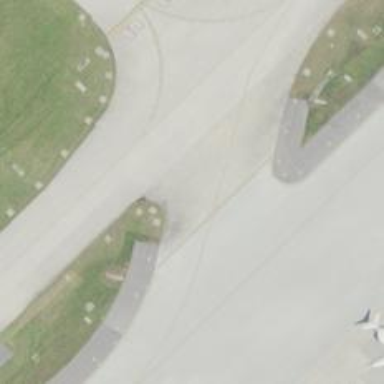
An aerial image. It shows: View of taxiway at the airport.